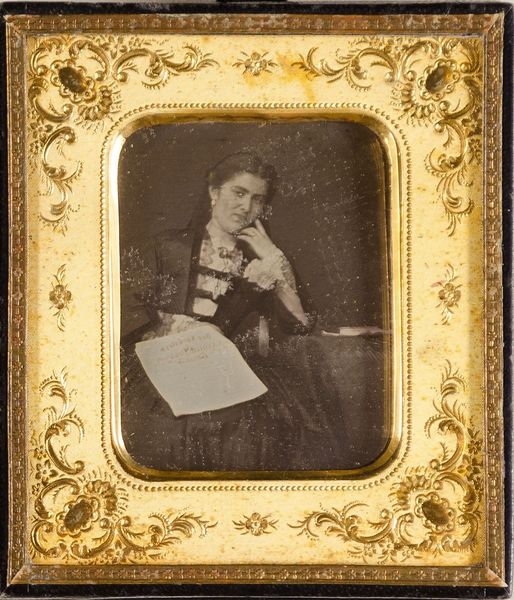
Titel: Unbekannte Frau mit der Zeitung 'Nordstern' in der Hand
Künstler: Johann Anton Völlner
Standort: Hamburg
Institution: Museum für Kunst und Gewerbe Hamburg
Schlagwörter: frau, gesten, portrait, figur, foto, fotografie, photographie, zeitung, photo, gazette, lichtbild, daguerreotypie, nordstern, tageszeitung, bildwerke, angewandte und bildende kunst, hessische systematik, porträt, armhaltungen, porträtfotografie, porträtphotographie, hüftbild, nachrichtenblatt, tagespresse